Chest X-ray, PA view. Patient: 34 years old, sex M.
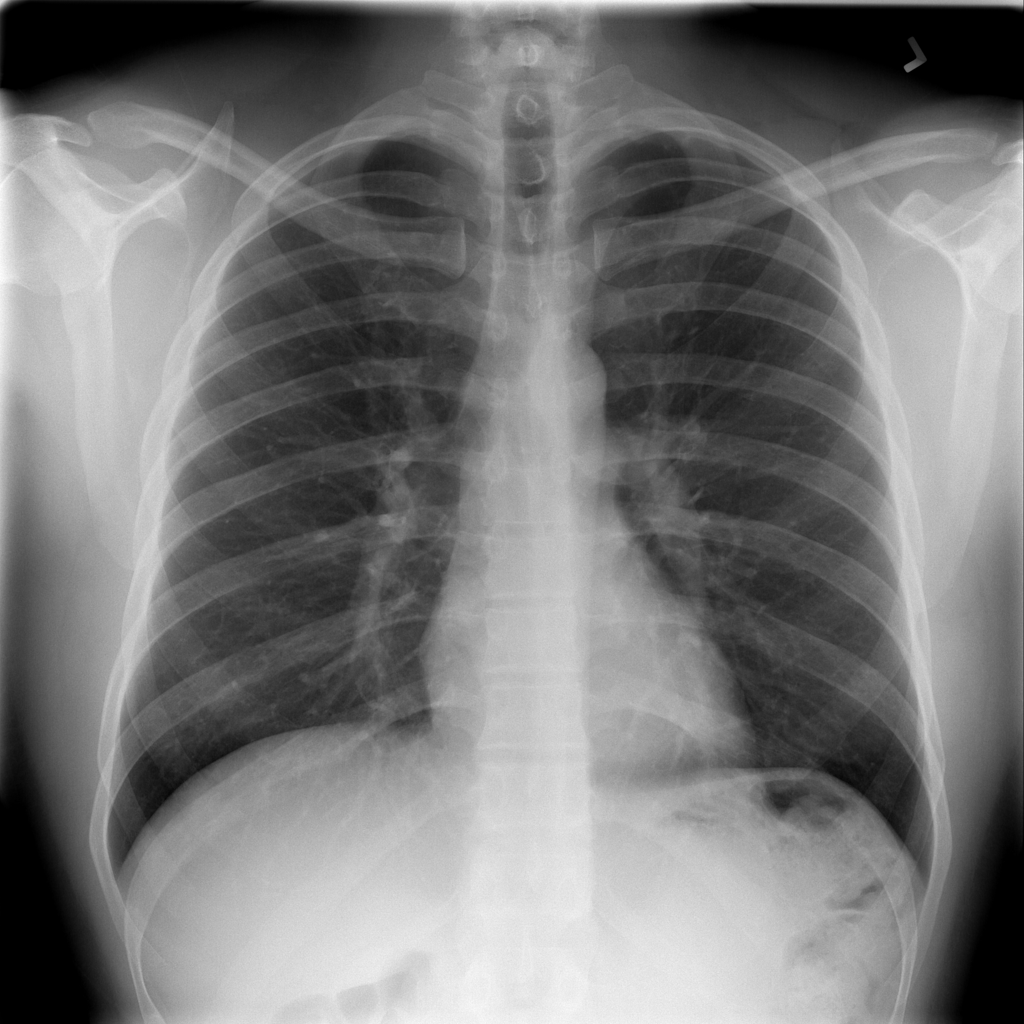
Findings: No Finding